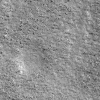
Atmospheric dust classification: not_dusty